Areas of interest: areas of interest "Residential"
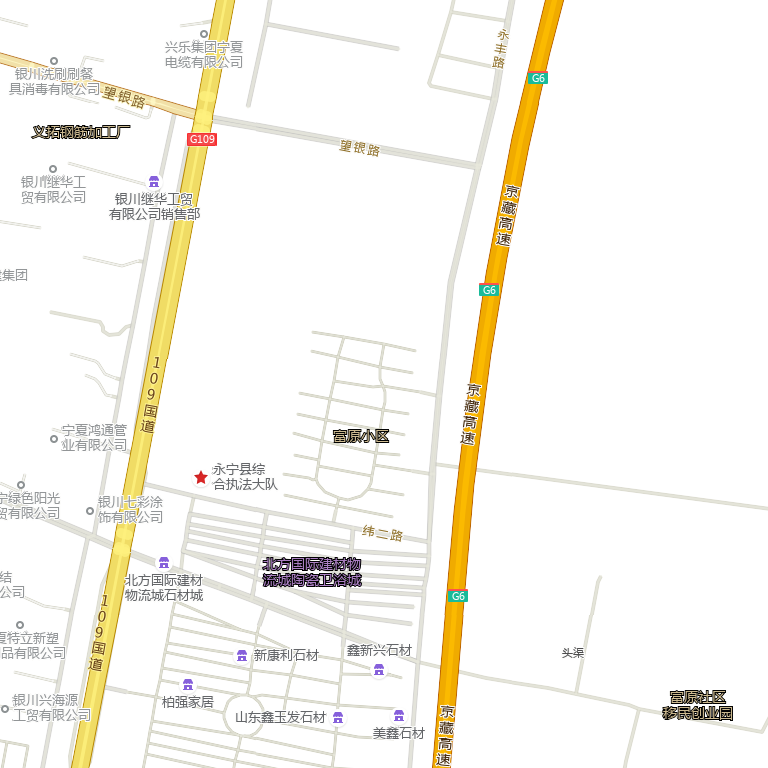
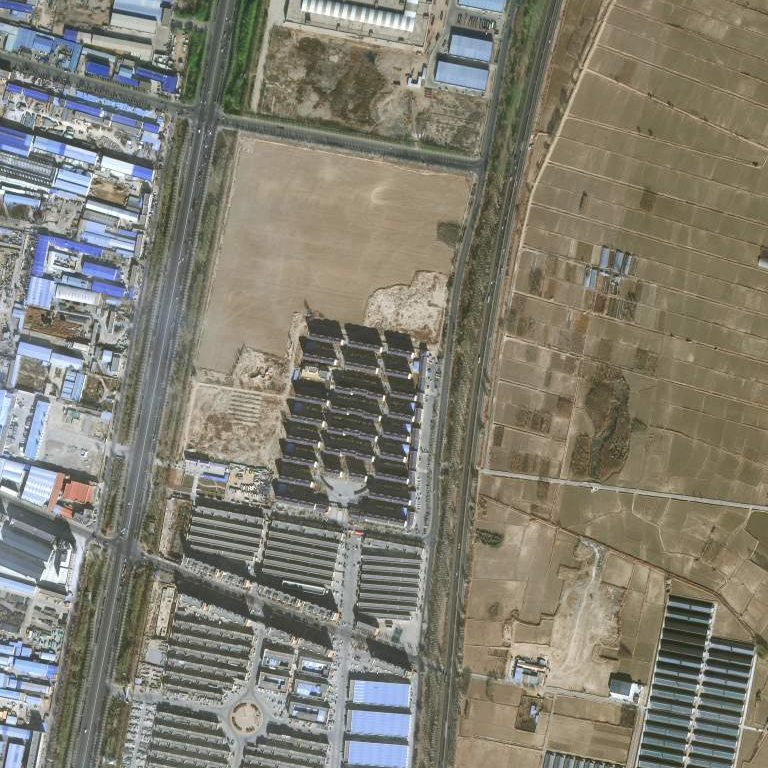